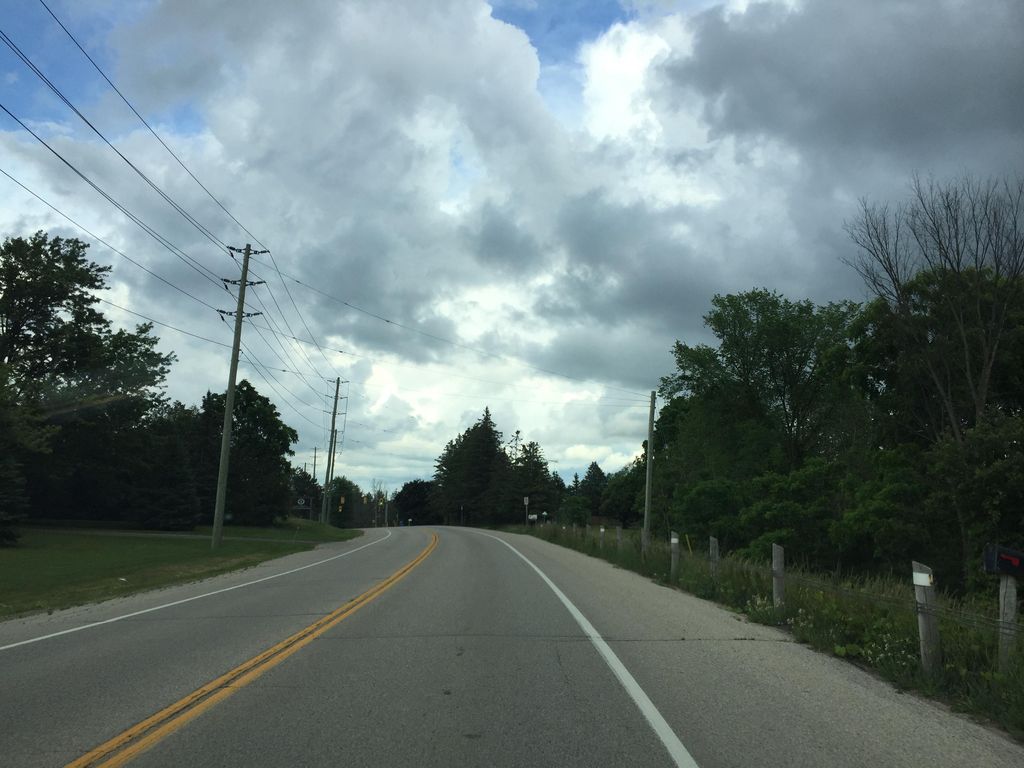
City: kitchener-waterloo